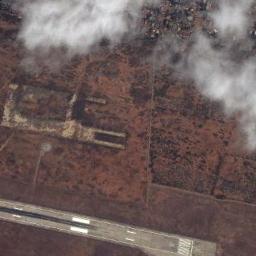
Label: runway